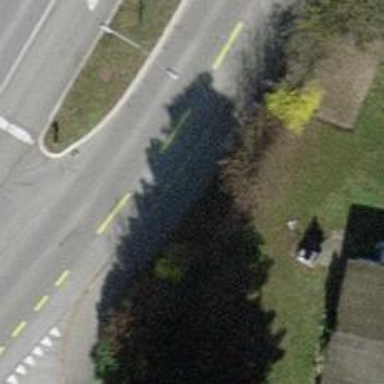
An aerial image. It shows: Asphalt sidewalk along the footway.